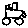
Label: car